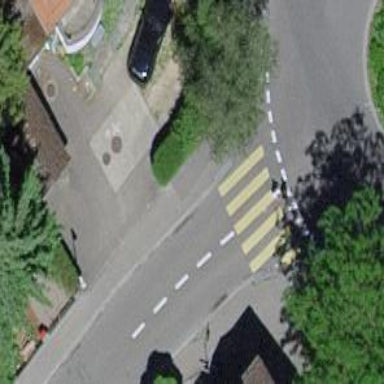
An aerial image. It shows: Kerb serving as barrier.